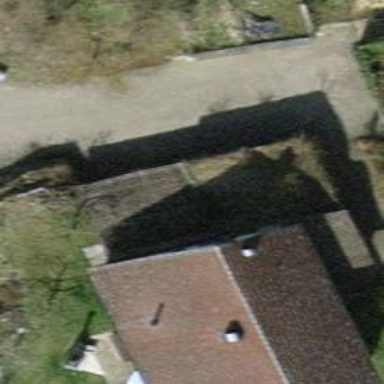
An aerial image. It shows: Garage.